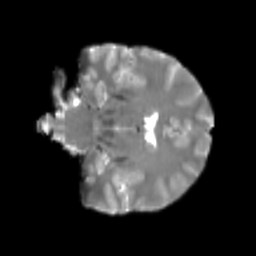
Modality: T2w
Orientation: coronal
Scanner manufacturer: siemens
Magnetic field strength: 3 T
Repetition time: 4 s
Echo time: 0.0594 s